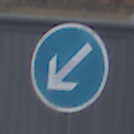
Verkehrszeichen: VorgeschriebeneVorbeifahrtLinks
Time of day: MorningAfternoon
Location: Outdoor (Urban)
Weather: Overcast
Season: NotSpecified
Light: Natural